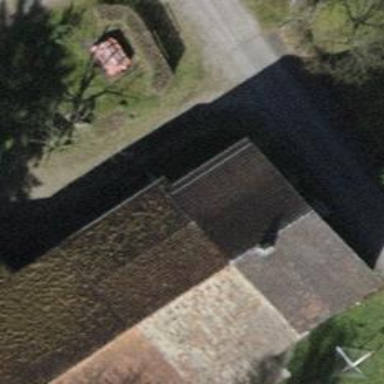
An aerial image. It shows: Gabled roof farm building.